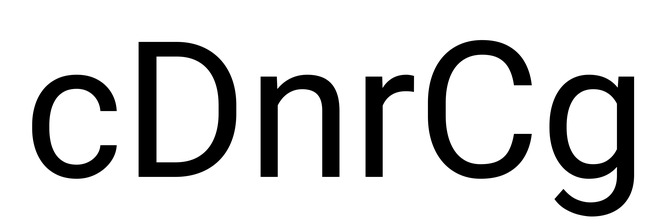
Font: Roboto_Regular